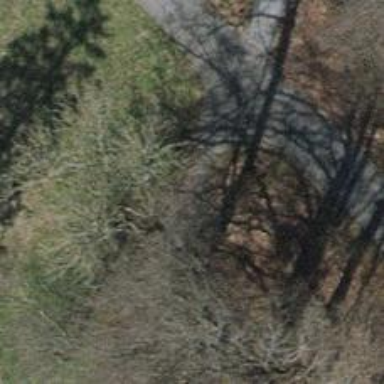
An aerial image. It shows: Fine gravel path with excellent trail visibility.